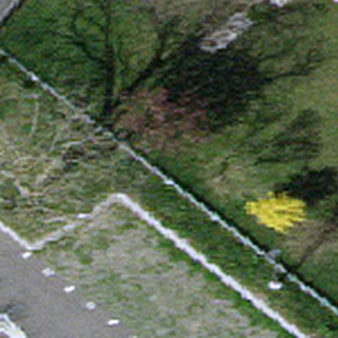
Label: other